Field crop: tomato
Growth stage: 2
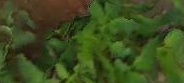
Species: tomato